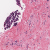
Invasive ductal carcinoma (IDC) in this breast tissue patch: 1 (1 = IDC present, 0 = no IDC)